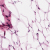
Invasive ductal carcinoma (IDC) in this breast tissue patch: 0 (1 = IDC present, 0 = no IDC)